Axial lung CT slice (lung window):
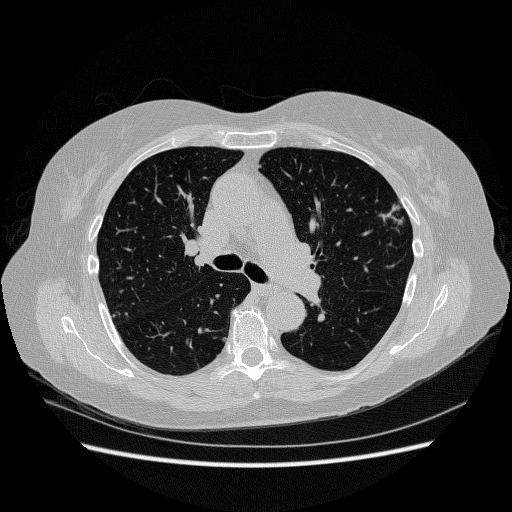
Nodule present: yes
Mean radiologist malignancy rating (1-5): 3